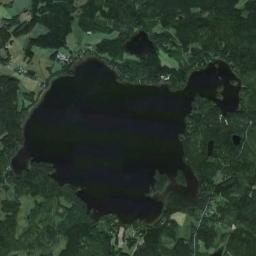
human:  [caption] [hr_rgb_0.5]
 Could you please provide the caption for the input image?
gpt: There is an irregular blue lake on the ground with lush green vegetation, And there are some small lakes next to it .

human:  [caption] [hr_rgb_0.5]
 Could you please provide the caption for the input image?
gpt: Many trees are around the lake .

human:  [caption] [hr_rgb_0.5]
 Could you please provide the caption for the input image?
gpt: A big lake and some small lakes lie on a flat ground covered with vegetation and the water is dark blue .

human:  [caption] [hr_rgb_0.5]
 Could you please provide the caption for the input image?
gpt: The lake in the picture has an irregular shape .

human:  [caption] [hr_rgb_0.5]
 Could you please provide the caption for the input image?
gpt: There are green forests and farmlands around the lake .